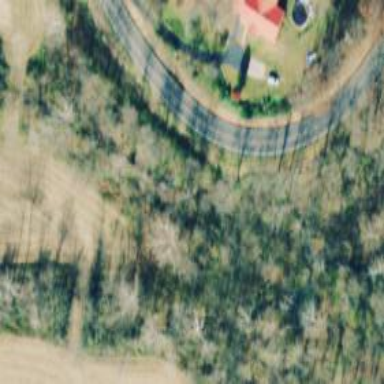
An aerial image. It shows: Secondary road.